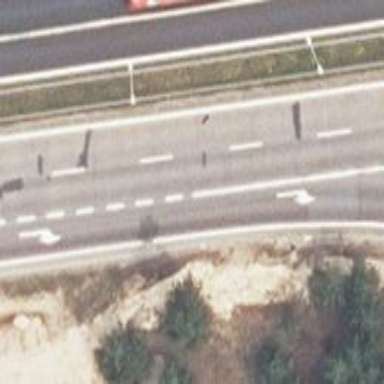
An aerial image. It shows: Trunk highway.